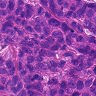
Metastatic tissue present: yes